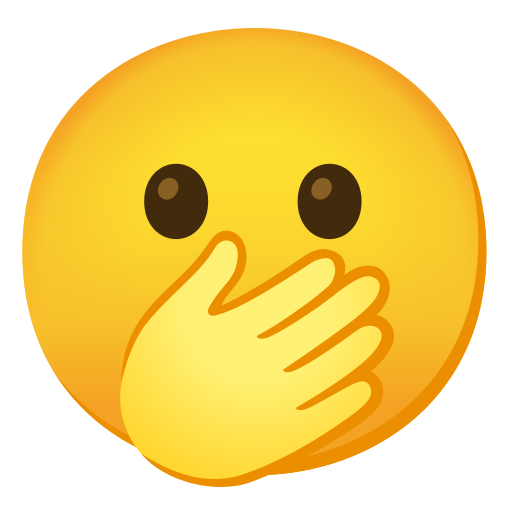
Emoji: 🫢